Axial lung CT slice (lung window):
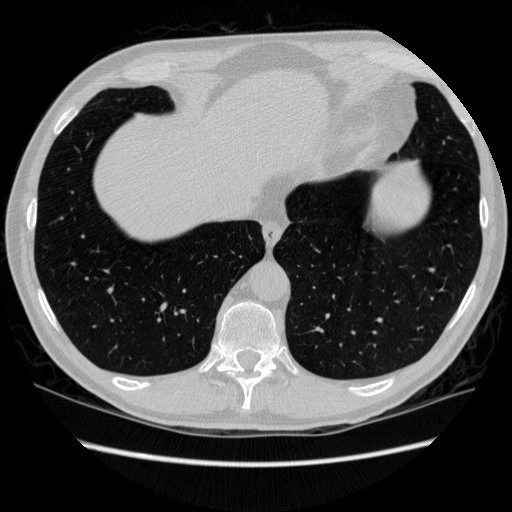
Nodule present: no